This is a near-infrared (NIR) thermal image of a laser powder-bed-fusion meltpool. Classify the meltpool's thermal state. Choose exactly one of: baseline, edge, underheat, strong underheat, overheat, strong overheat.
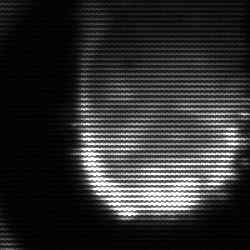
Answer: baseline